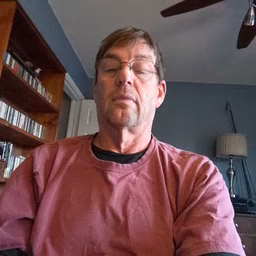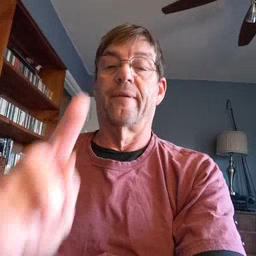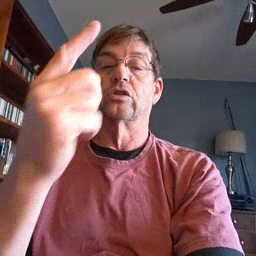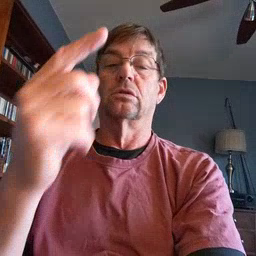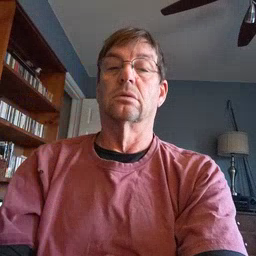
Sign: first